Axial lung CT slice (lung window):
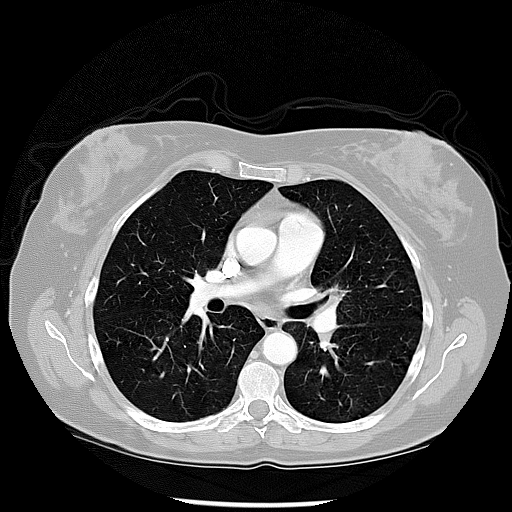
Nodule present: no